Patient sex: M
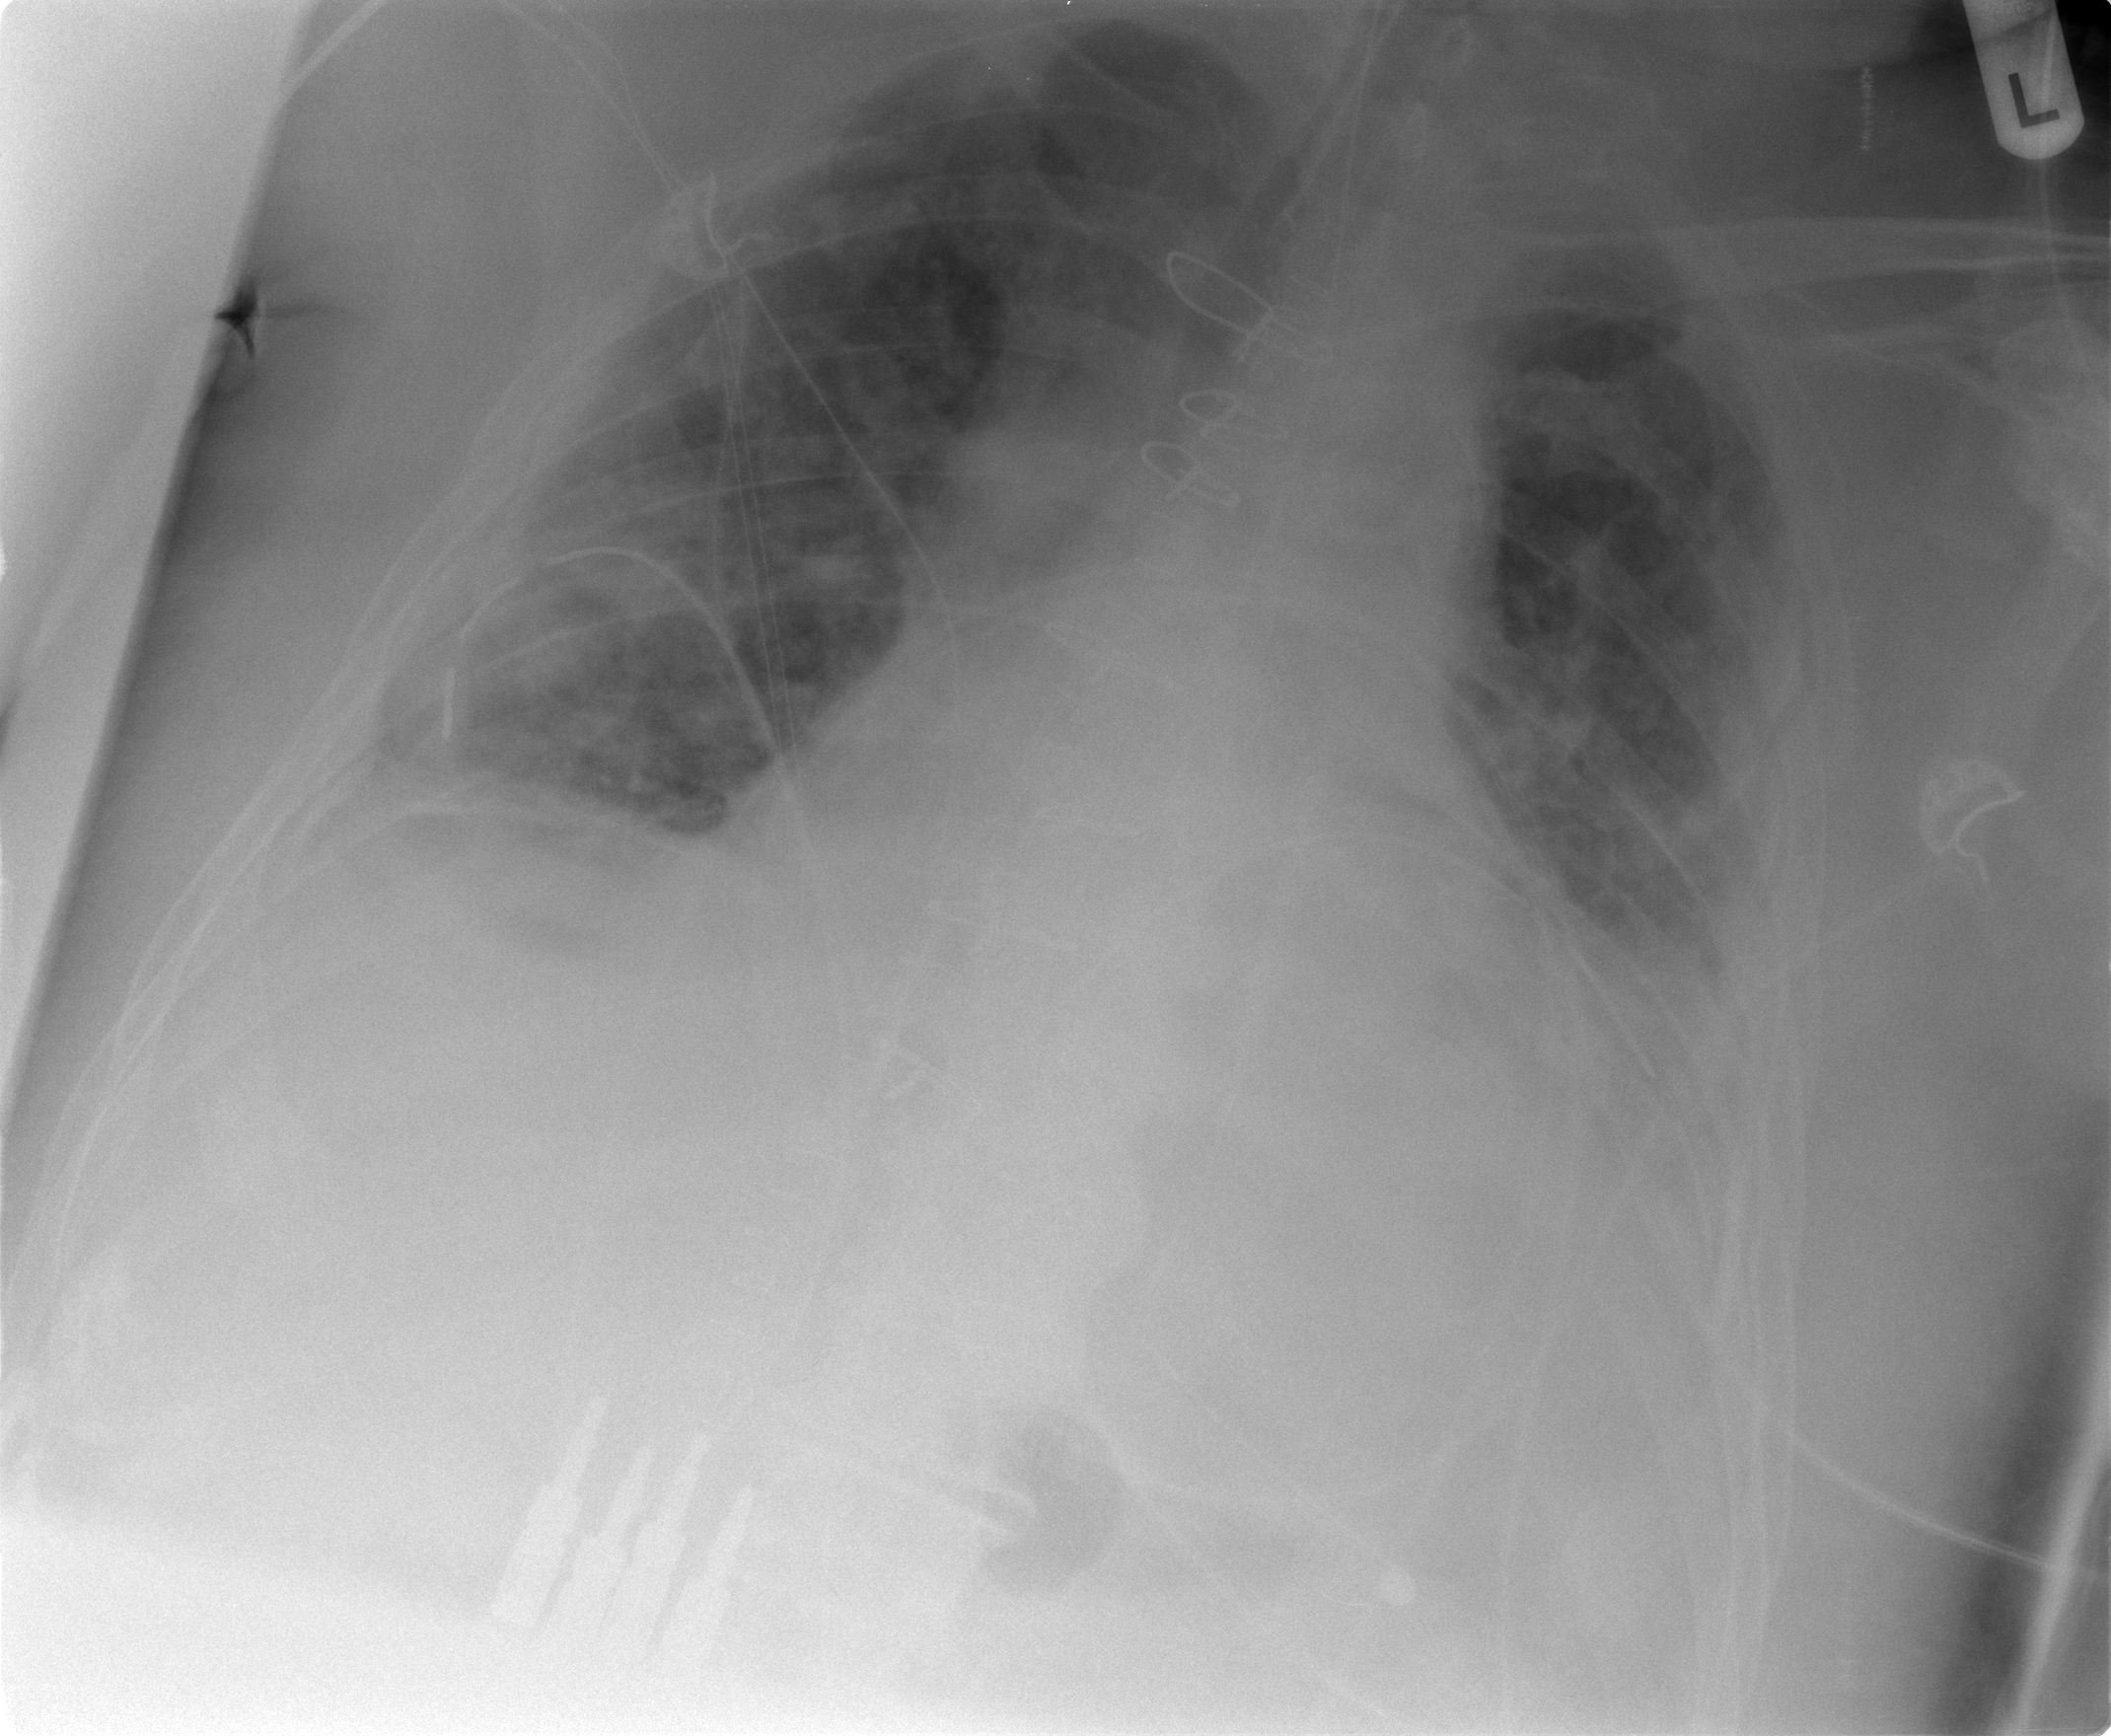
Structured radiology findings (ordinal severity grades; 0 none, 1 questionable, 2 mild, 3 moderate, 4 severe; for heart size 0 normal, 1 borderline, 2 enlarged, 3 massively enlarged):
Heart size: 2
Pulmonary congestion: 2
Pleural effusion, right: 2
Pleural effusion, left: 2
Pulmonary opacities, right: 2
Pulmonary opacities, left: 2
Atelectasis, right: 2
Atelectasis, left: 2